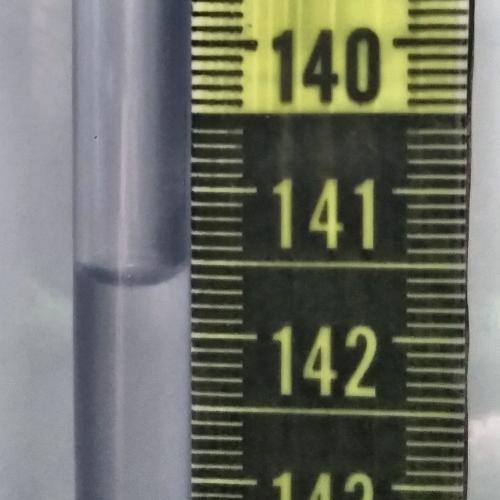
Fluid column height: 141.6 cm